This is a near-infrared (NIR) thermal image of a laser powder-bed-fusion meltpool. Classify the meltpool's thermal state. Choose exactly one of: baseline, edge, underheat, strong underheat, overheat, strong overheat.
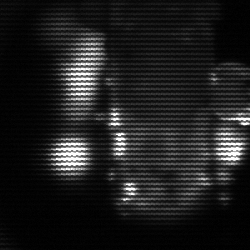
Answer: strong underheat